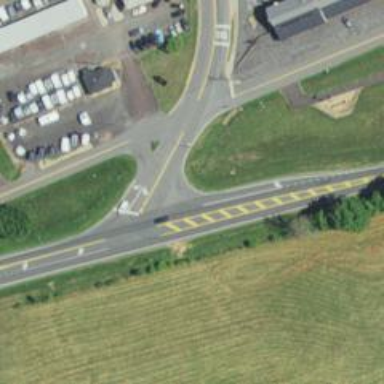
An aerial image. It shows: Stop road.